Field crop: maize
Growth stage: 2
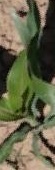
Species: maize